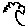
Label: tree